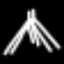
Label: The Eiffel Tower